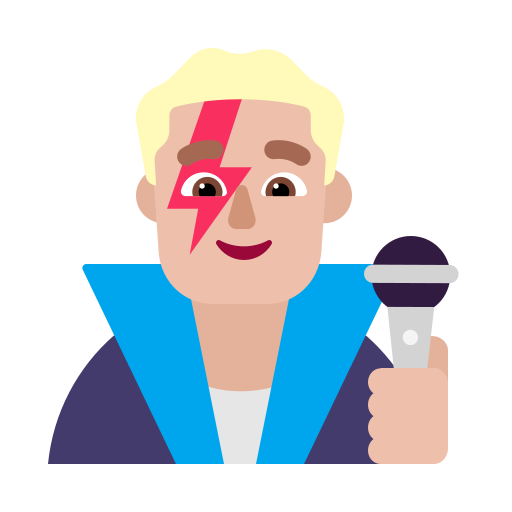
man singer flat  light